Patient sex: F
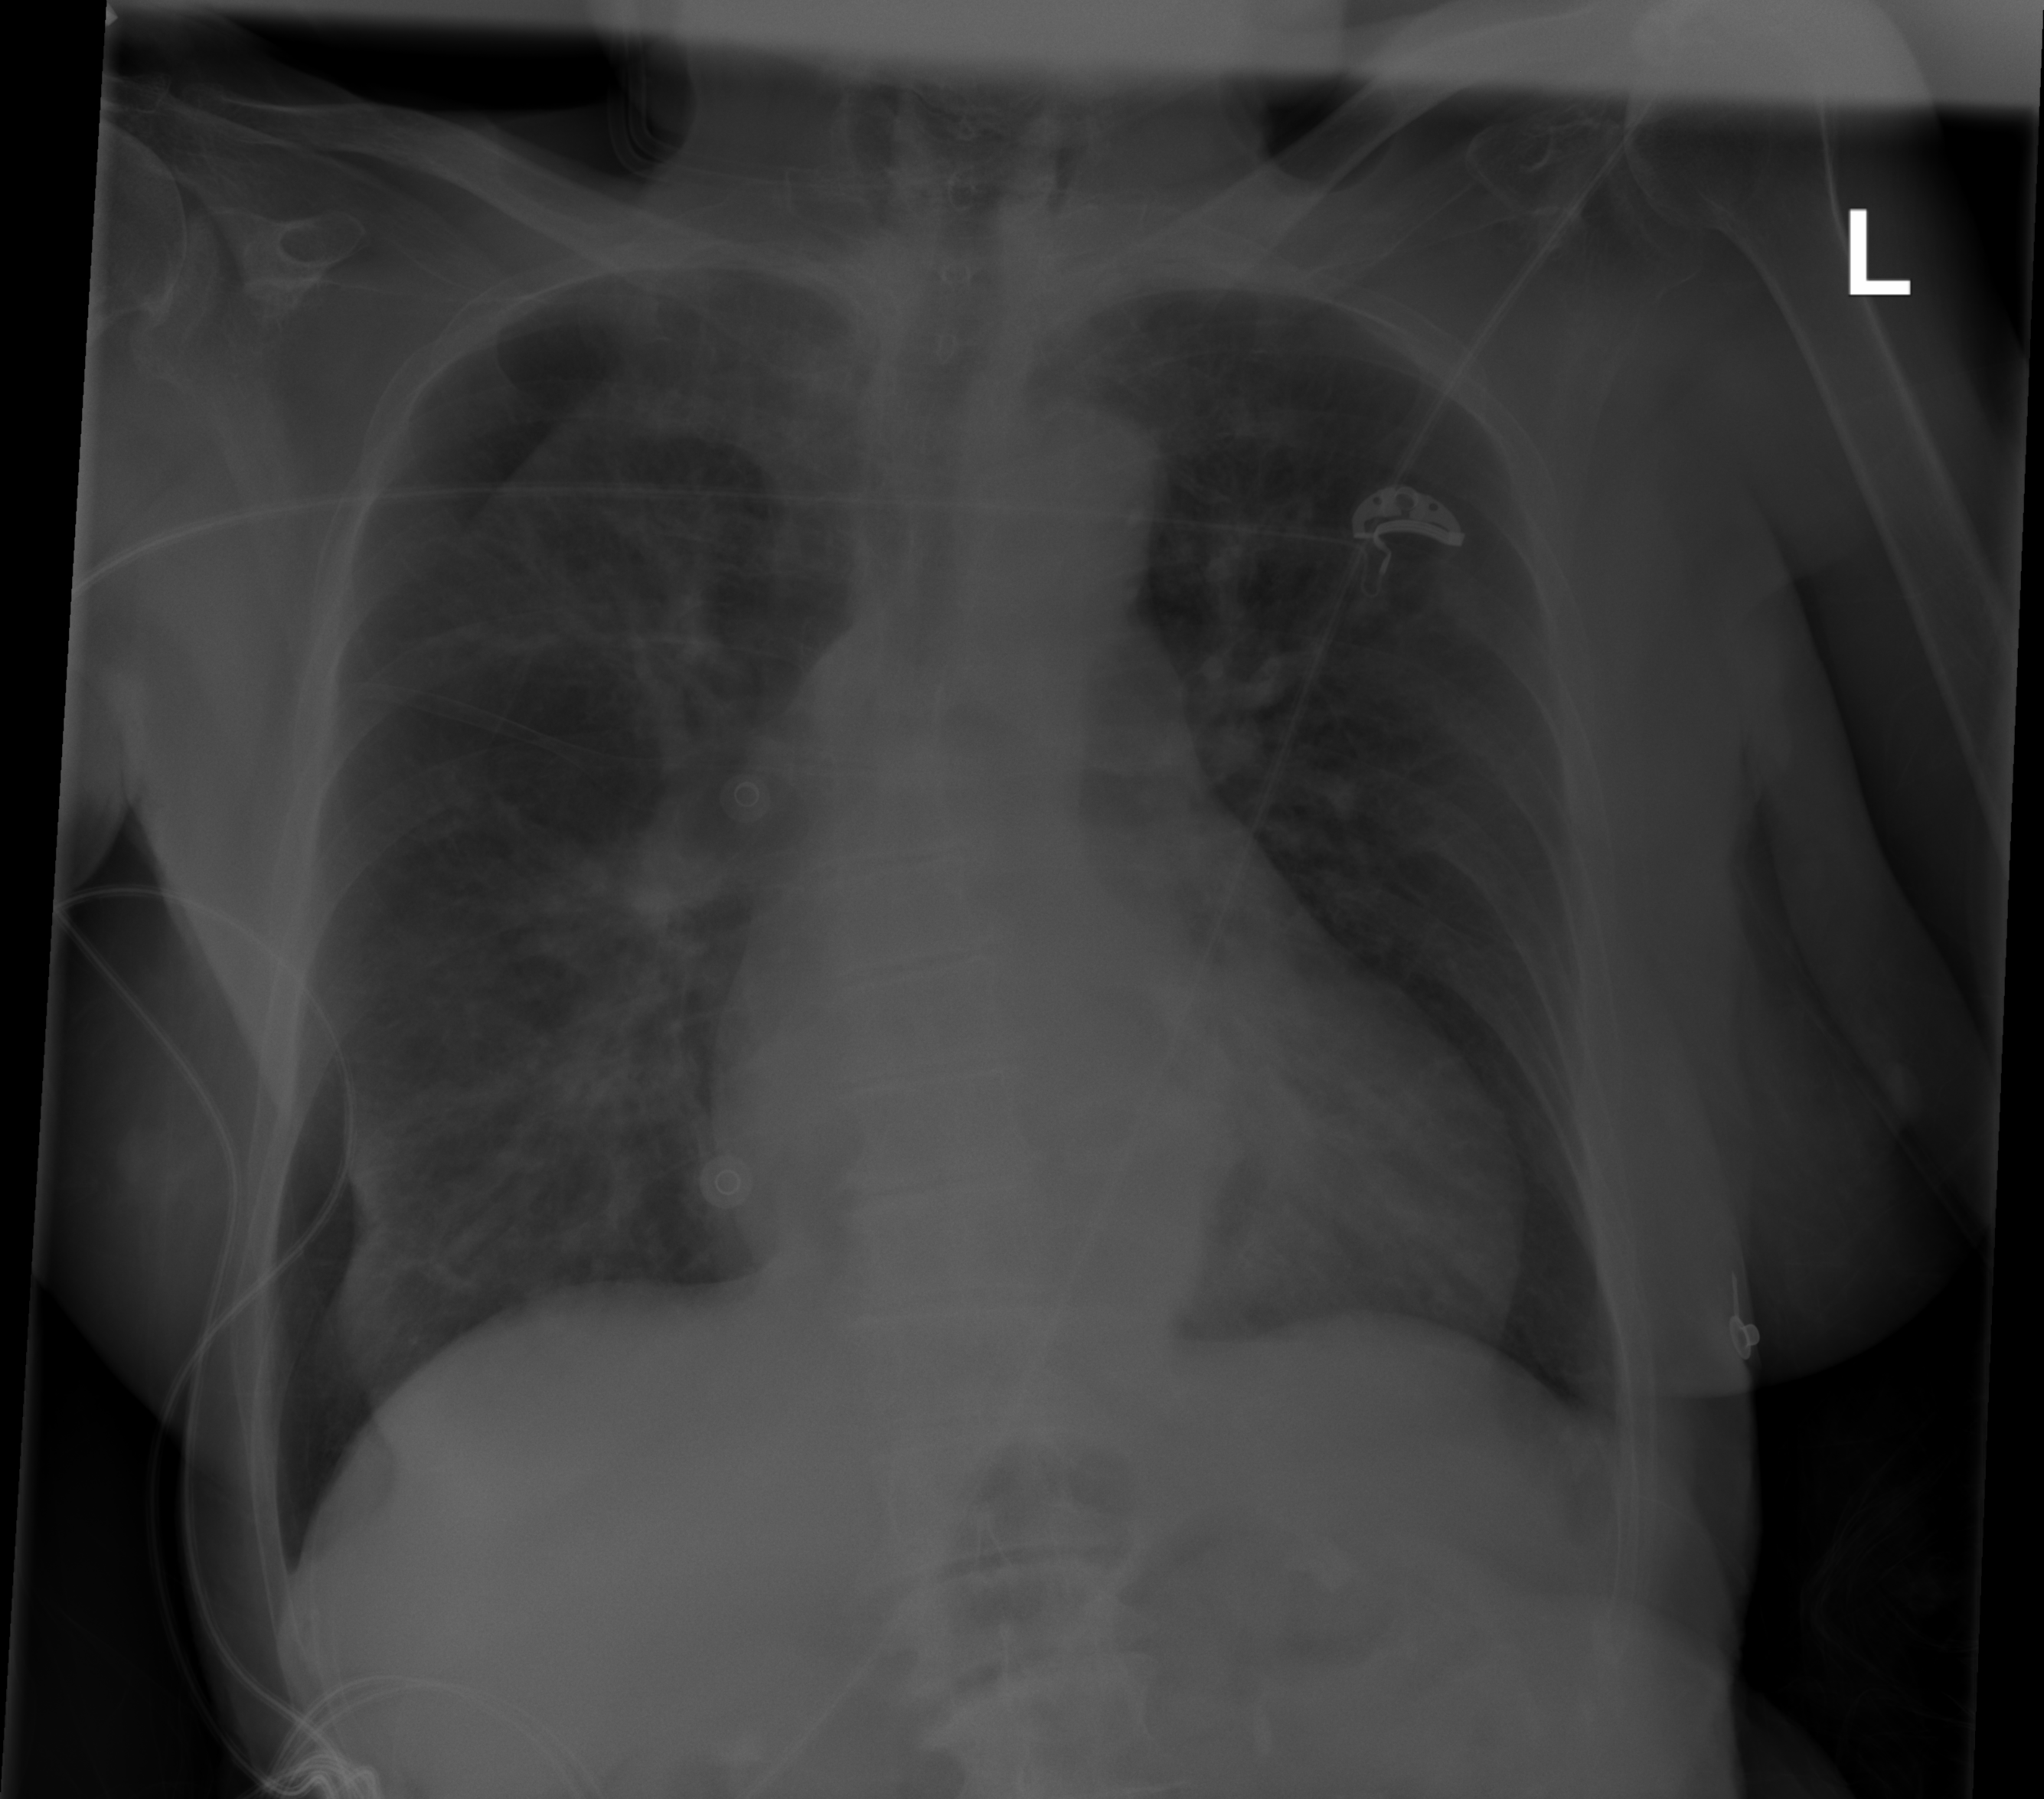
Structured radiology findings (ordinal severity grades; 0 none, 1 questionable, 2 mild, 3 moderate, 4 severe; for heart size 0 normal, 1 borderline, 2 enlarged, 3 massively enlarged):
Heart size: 0
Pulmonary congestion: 2
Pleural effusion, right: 0
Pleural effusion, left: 0
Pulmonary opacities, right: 0
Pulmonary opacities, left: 0
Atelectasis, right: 0
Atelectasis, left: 0